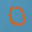
Label: 0